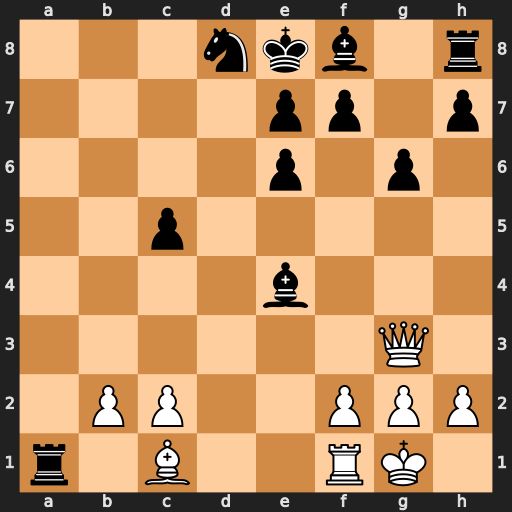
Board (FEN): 3nkb1r/4pp1p/4p1p1/2p5/4b3/6Q1/1PP2PPP/r1B2RK1
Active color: w
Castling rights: k
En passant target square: -
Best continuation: Qe5 f6 Qxe4